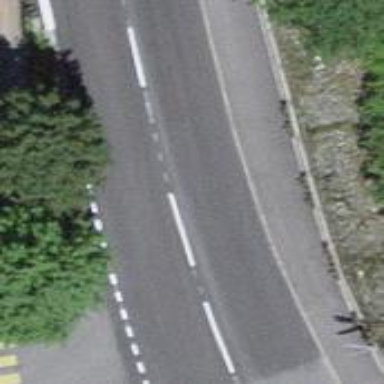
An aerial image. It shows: Secondary road with asphalt surface.